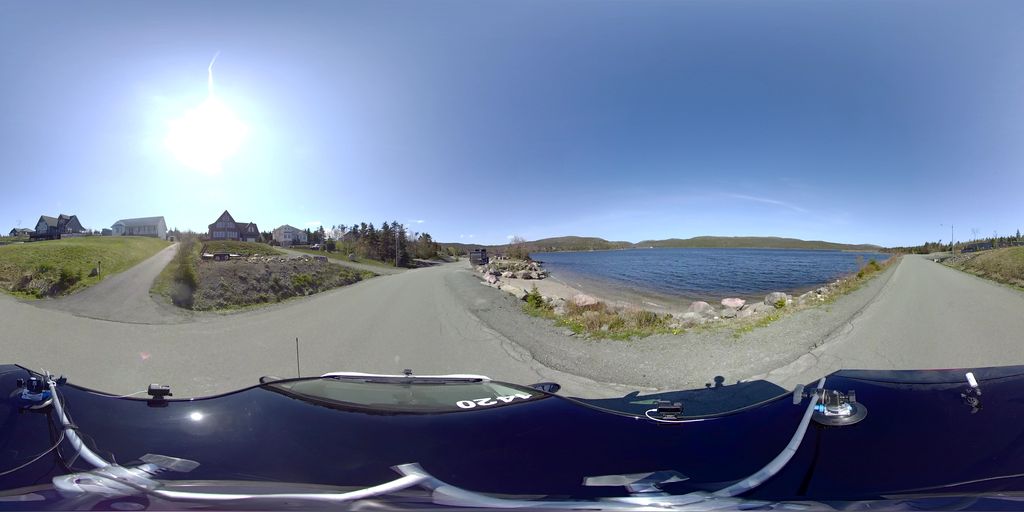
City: st_johns